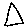
Label: triangle